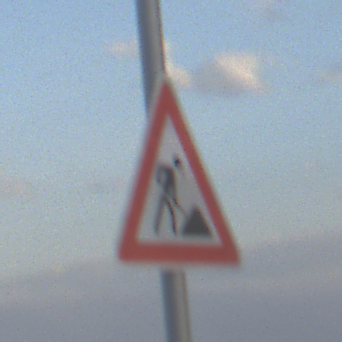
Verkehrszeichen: Arbeitsstelle
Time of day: SunriseSunset
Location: Outdoor (Nature)
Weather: PartlyCloudy
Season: NotSpecified
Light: Natural